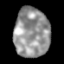
Tissue: lung
Cell type: T cells
Senescence score: 0.205
Nuclear area (px): 1720
Mean DAPI intensity: 148.878